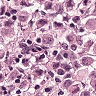
Metastatic tissue present: yes